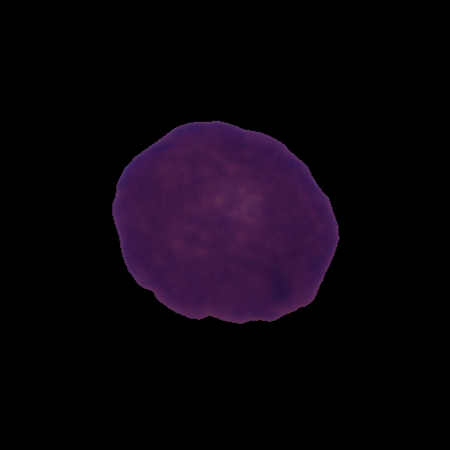
Label: cancer